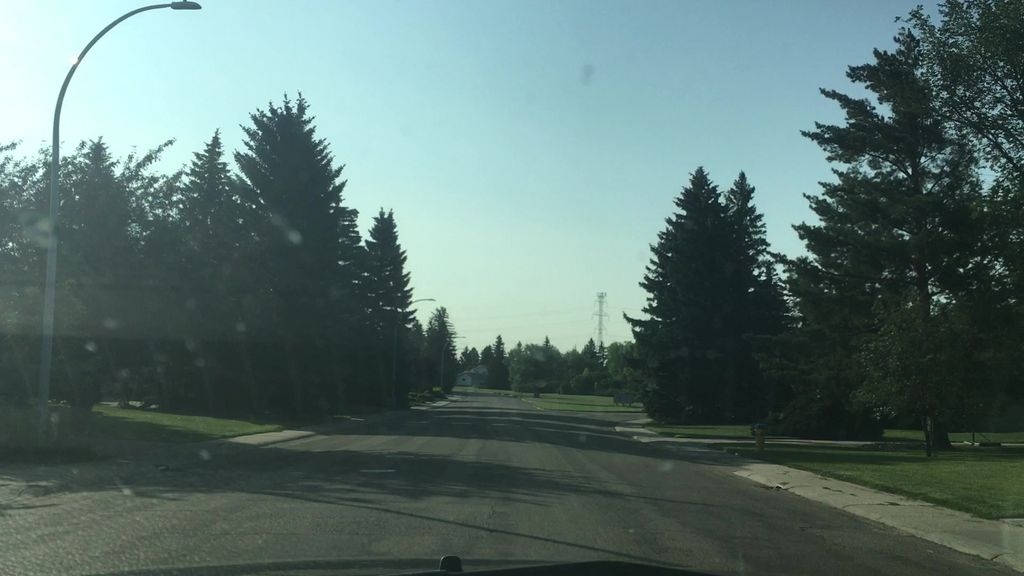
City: edmonton